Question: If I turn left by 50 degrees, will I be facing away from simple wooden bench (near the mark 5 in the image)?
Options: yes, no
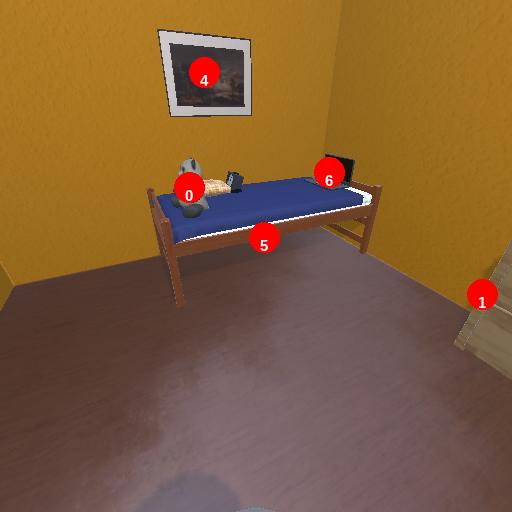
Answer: yes